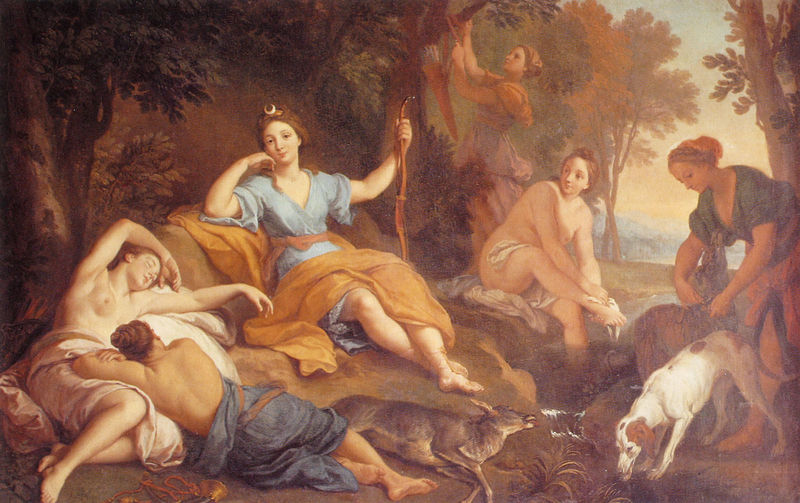
Titel: Die Rast der Diana
Künstler: Louis de Boullongne
Institution: Tours, Musée des Beaux-Arts
Schlagwörter: akt, baum, blau, blätter, gemälde, nackt, schlaf, umhang, wasser, baden, bäume, fluss, frauen, gelb, landschaft, frau, kleid, kleider, orange, hund, hunde, rot, schirm, tuch, gesellschaft, dienerin, bach, natur, gewand, wald, hase, ruhe, liegen, schlafen, schlafend, bogen, stab, pause, rast, füsse, romantik, wild, warten, liegend, bad, waschen, lendentuch, abtrocknen, lichtung, halbmond, göttin, jagd, beute, reh, malerisch, jagdhund, nymphen, landscahft, wanderstab, dienerinnen, ausruhen, pfeil, diana, pfeile, fußbad, füse, schnuppern, aphrodite, diane